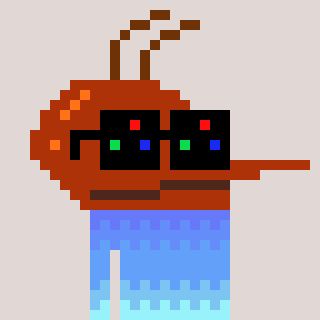
a pixel art character with square black sunglasses, a mosquito-shaped head and a red-colored body on a warm background